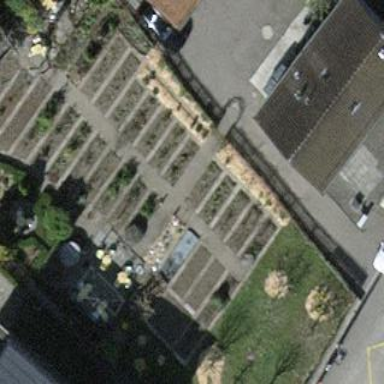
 leisure land intended for communal use."